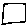
Label: square